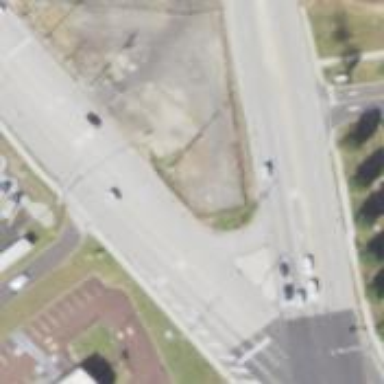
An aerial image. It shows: Secondary road with asphalt surface. There is sidewalk on the left side.